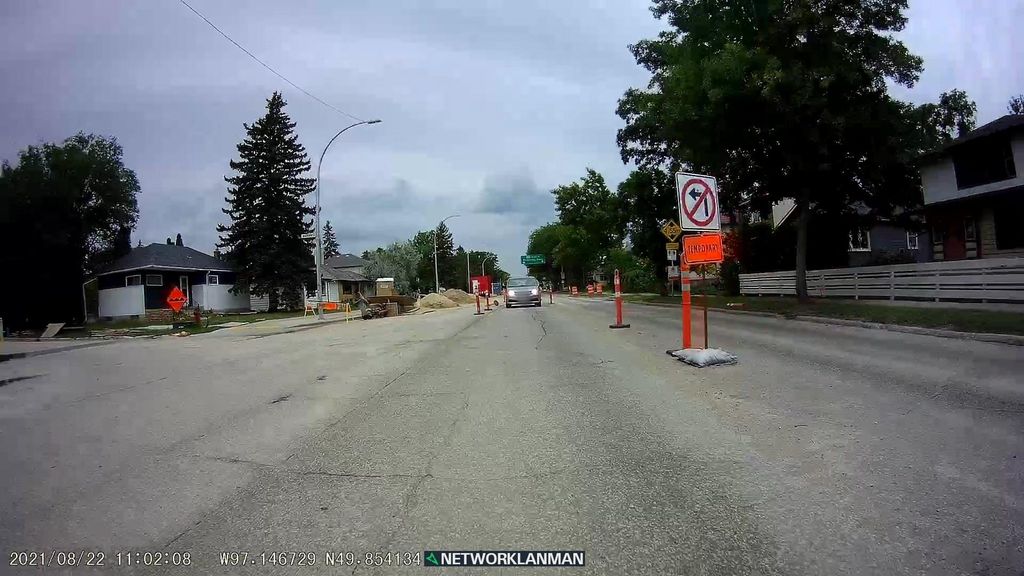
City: winnipeg